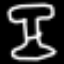
Label: hourglass